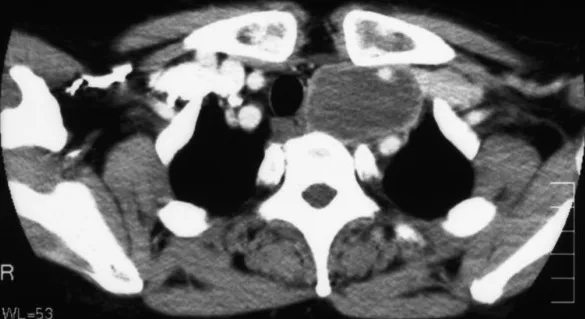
Chest CT showed a mass, measuring 5.0 cm in size in the upper mediastinum.
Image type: radiology (ct)